Question: I have the following code below that should return the maximum and minimun values of a column on excel.
'''
function maximum(monthly, column) {
monthly = 'January';
column = 6;
var spreadsheet = SpreadsheetApp.getActiveSpreadsheet();
var worksheet = spreadsheet.getSheetByName(monthly);
var rows = worksheet.getDataRange().getNumRows();
var vals = worksheet.getSheetValues(3, column , rows, 1);
var max = 0;
var min = vals[0][0] + 1;
var maxdata = "";
var maxhora = "";
var maxcampanha = "";
var mindata = "";
var minhora = "";
var mincampanha = "";
for (var row = 0 ; row < vals.length; row++) {
var id = vals[row][0];
if (id > max) {
max = id;
maxdata = worksheet.getRange(row + 3, 1).getValue();
maxhora = worksheet.getRange(row + 3, 2).getValue();
maxcampanha = worksheet.getRange(row + 3, 3).getValue();
}
if(id < min){
min = id;
mindata = worksheet.getRange(row + 3, 1).getValue();
minhora = worksheet.getRange(row + 3, 2).getValue();
mincampanha = worksheet.getRange(row + 3, 3).getValue();
}
}
return {
"max": (max*100).toFixed(2),
"maxdata": Utilities.formatDate(new Date(maxdata), "GMT", "dd/MM/yyyy"),
"maxhora": Utilities.formatDate(new Date(maxhora), "GMT-3:06", "HH:mm:ss"),
"maxcampanha": maxcampanha,
"min": (min*100)*toFixed(2),
"mindata": Utilities.formatDate(new Date(mindata), "GMT", "dd/MM/yyyy"),
"minhora": Utilities.formatDate(new Date(minhora), "GMT-3:06", "HH:mm:ss"),
"mincampanha": mincampanha
}
}
'''
This function is returning the maxdata, maxhora and maxcampanha values, but the min values are disappearing. When I try to the debug the code, i have the return in imagem below:
Debugger:
Does anyone know what might be happening?
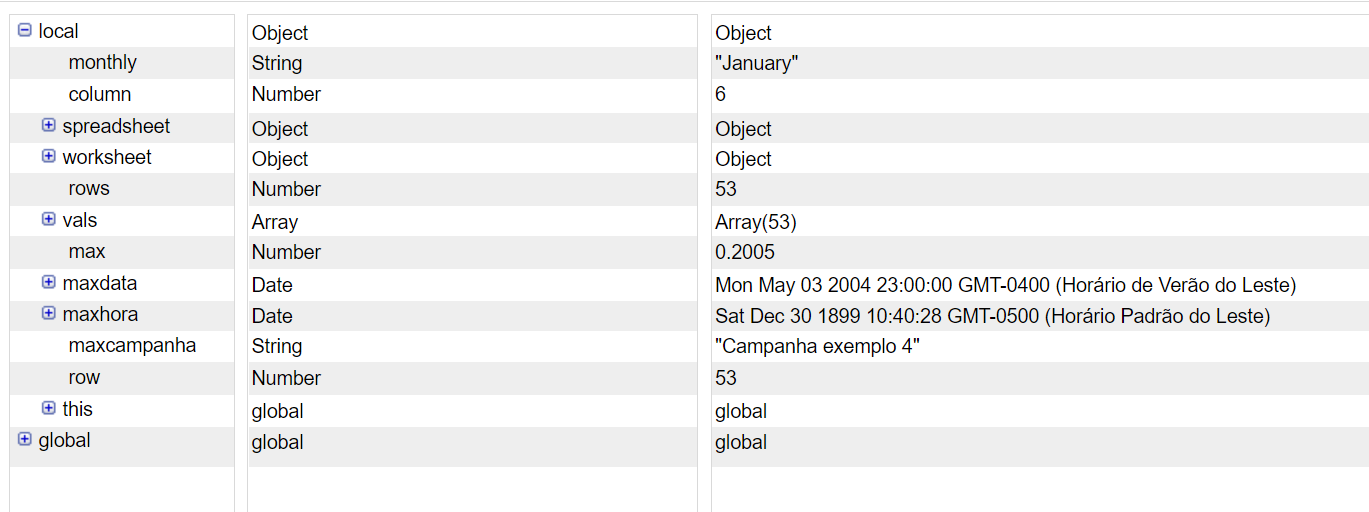
Answer: Try this:
'''
function maximum(monthly, column) {
monthly='January';
var ss=SpreadsheetApp.getActiveSpreadsheet();
var sh=ss.getSheetByName(monthly);
var vals=sh.getRange(3,6,sh.getLastRow()-2,1).getValues().flat()
return {max:vals.sort((a,b)=>{return b-a;})[0],min:vals.sort((a,b)=>{return a-b;})[0]};
}
'''